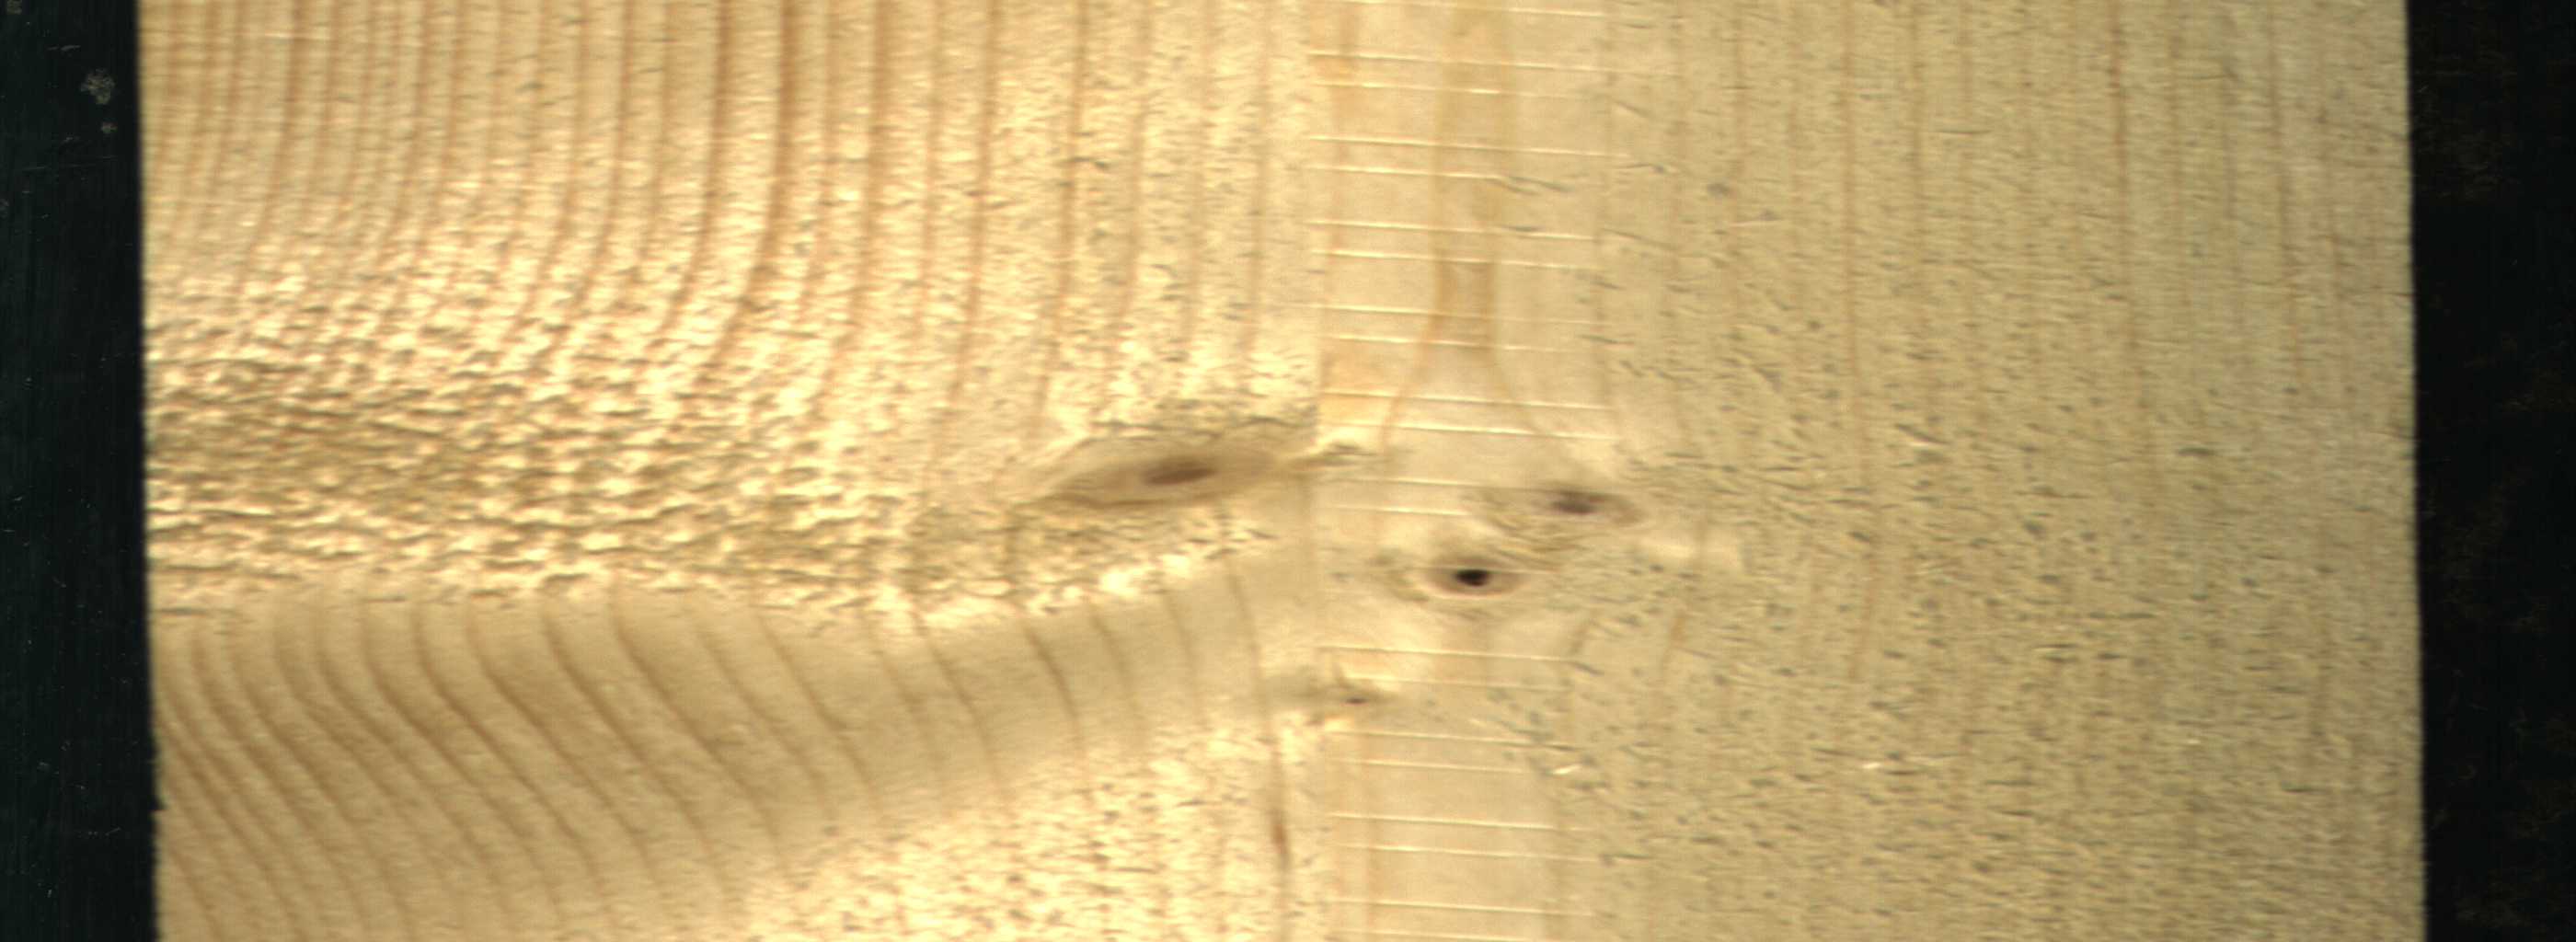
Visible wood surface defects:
Dead_Knot
Live_Knot
Live_Knot